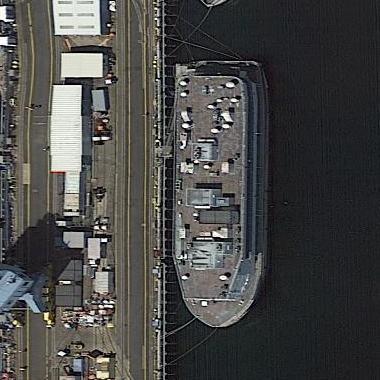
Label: civil